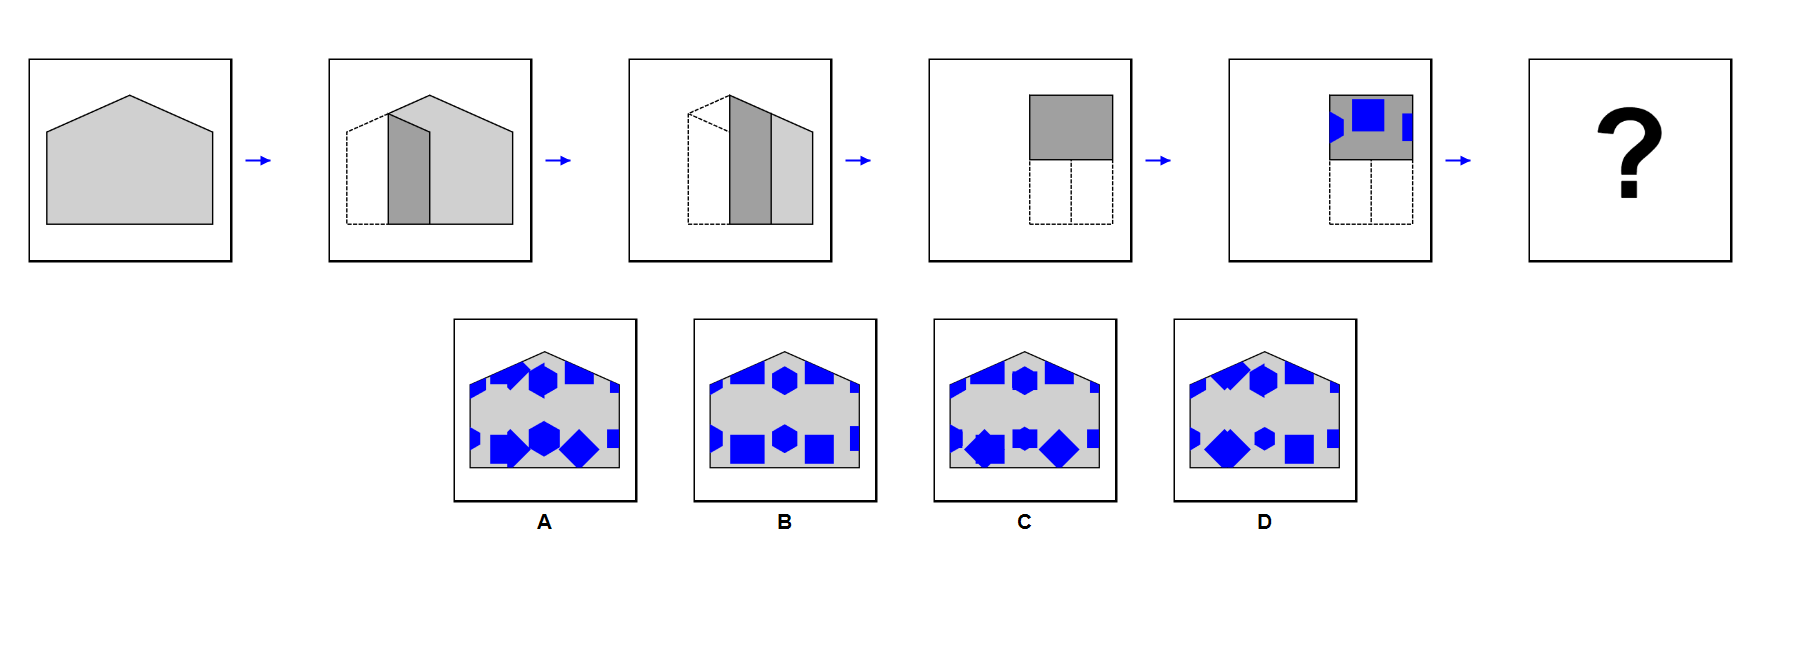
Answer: B